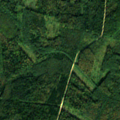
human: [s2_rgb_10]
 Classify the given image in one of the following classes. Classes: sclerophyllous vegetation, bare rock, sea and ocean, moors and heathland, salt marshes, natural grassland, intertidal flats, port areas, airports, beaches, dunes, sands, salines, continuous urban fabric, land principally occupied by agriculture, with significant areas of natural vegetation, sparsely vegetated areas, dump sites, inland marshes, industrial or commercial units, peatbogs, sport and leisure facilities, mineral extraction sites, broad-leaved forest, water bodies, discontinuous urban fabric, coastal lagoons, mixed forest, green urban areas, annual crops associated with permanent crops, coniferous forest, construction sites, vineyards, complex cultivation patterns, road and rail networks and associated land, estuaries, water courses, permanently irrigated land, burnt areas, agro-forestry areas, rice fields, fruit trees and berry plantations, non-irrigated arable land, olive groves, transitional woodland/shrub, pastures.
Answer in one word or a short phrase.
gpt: broad-leaved forest, mixed forest